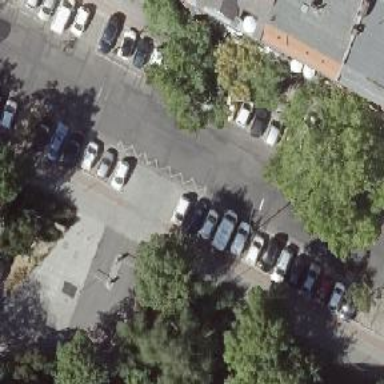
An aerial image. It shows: Residential road with asphalt surface. It has separate cycle track and sidewalks on both sides. There is perpendicular parking on the left side of the road along the street side.